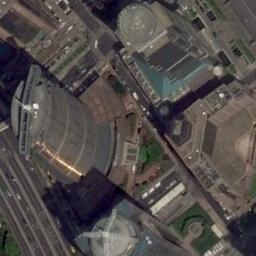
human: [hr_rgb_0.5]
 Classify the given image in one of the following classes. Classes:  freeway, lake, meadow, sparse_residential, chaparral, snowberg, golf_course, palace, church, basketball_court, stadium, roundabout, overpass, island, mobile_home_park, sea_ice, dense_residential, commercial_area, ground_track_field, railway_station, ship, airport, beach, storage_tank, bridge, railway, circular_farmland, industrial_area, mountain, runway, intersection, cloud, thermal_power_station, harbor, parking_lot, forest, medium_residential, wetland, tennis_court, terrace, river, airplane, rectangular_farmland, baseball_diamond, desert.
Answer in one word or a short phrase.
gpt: commercial_area